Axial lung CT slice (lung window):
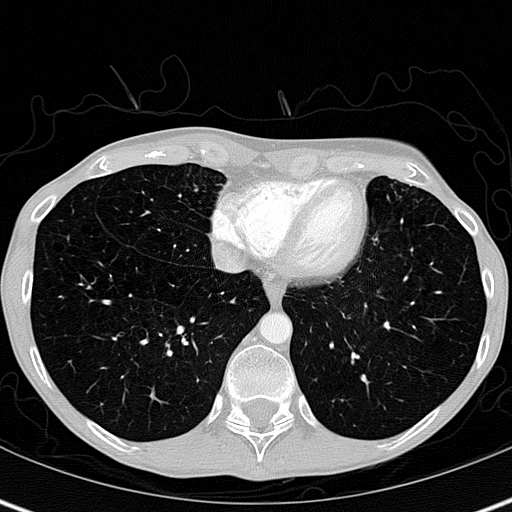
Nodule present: no